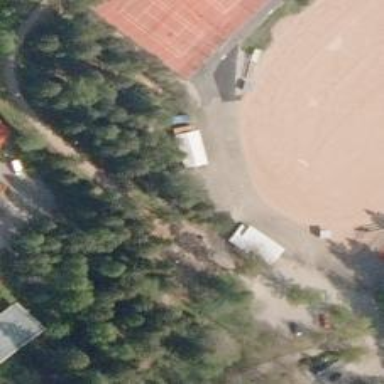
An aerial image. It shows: Fitness station in leisure land area.